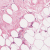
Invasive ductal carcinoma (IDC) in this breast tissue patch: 0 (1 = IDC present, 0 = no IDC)